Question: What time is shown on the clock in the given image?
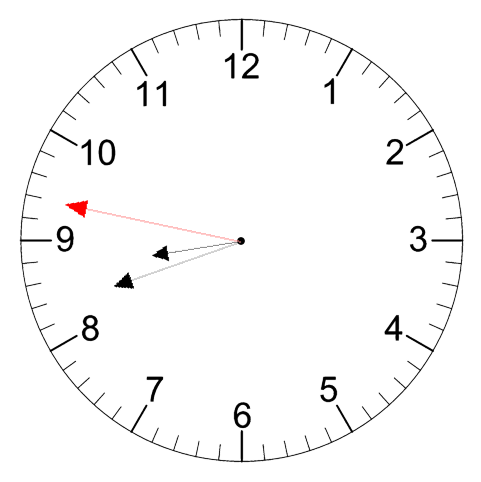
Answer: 08:41:47